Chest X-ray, PA view. Patient: 24 years old, sex F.
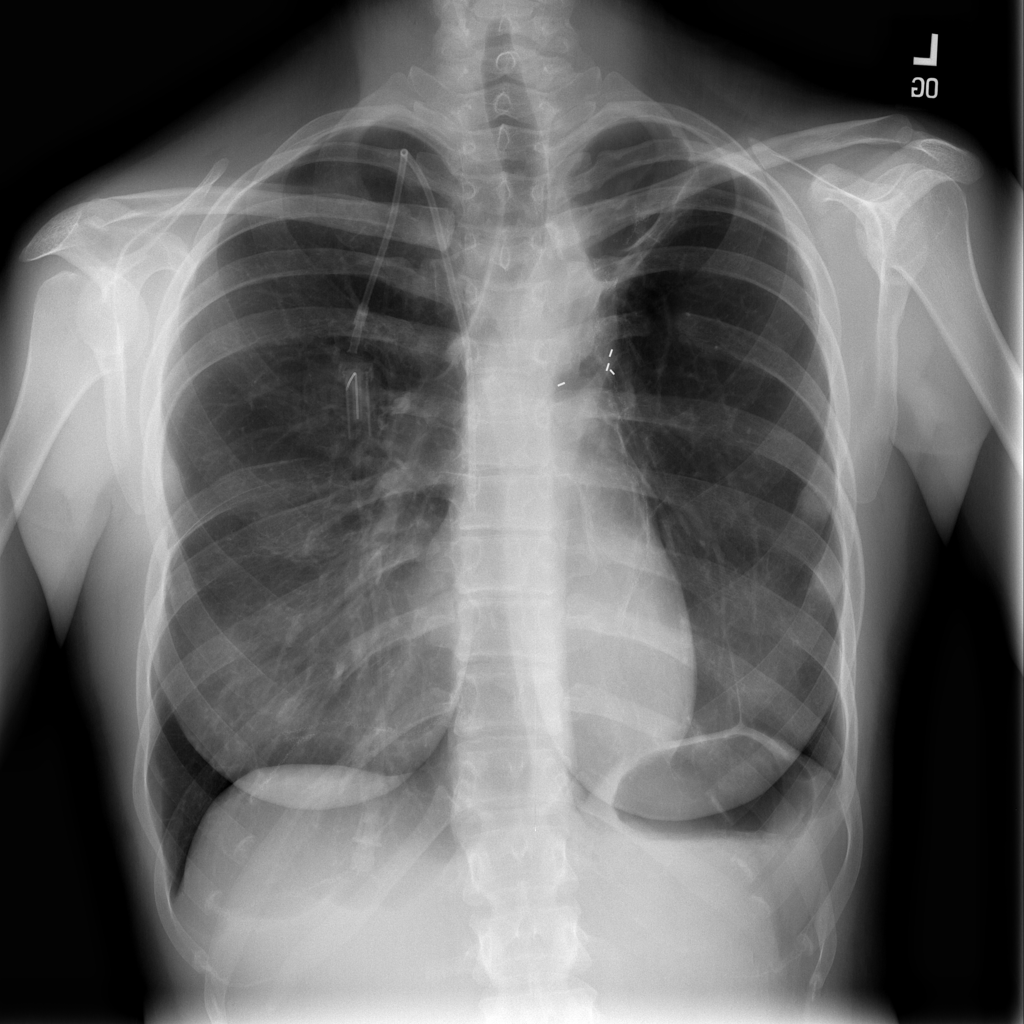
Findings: No Finding